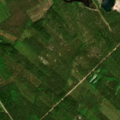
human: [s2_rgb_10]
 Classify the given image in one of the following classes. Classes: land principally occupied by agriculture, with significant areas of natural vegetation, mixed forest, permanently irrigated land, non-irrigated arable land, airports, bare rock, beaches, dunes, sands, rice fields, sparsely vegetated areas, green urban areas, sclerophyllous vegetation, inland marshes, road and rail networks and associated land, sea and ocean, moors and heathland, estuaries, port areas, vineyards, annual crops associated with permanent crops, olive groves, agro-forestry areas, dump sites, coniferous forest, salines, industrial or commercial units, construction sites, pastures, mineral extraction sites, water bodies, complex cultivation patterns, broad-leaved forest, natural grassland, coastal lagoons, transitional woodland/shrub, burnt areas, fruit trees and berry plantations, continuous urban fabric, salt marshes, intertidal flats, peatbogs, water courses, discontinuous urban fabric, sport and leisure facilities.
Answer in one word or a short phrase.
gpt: coniferous forest, mixed forest, transitional woodland/shrub